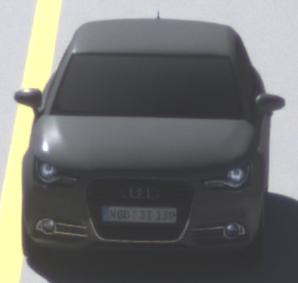
Make: Audi
Model: A1 Sportback 1.2 TFSI
Detailed model: A1 (8X) Sportback
Model produced from: 2012/03
Model produced until: 2014/11
Doors: 5
Color: gray
Road condition: dry road
Daytime: morning or afternoon
Contrast: high contrast